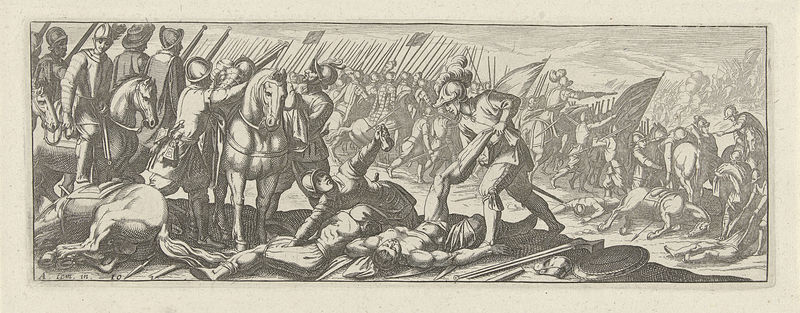
Titel: Soldaten beroven lijken op het slagveld
Künstler: Simon Frisius
Standort: Amsterdam
Institution: Rijksmuseum
Schlagwörter: fight, hat, men, people, soldier, soldiers, sword, white, black, print, feather, fighting, horses, man, spoils, death, armor, armour, helmet, black and white, animals, army, tail, battle, dead, injured, flag, scene, flags, human, signature, engraving, animal, war, horse, shield, humans, body, kill, bodies, lances, spears, leg, chaos, gun, guns, dying, standard, general, rifle, helmets, attack, caps, musket, lance, weapons, wounded, melee, generals, combat, shields, plume, cavalry, medieval battle, lancers, 창, 말, 갑옷, 라, 기마병, 싸움, 패배, 깃대, 방패, 식인종, 럼주, 물, 패전병, ment, horse panorama